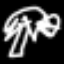
Label: palm tree